Interaction volume radius: 5 \u00c5
Interaction volume height: 35 \u00c5
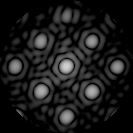
Disorder parameter: 0.06494